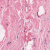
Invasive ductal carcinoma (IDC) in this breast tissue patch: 0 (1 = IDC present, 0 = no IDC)